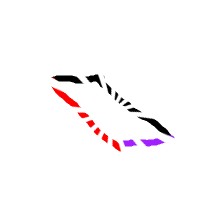
Shape: parallelogram